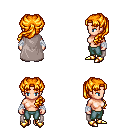
a pixel art fantasy rpg character, female body template, human, light skin, gray cape, teal pants, light blonde princess hairstyle, white cloth bandages, gold boots, four views (front, back, left, right), 2x2 character sprite sheet, small pixel art, hard edges, no anti-aliasing